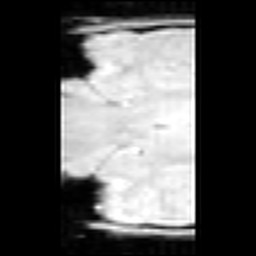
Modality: inplaneT1
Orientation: coronal
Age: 24
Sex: male